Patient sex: F
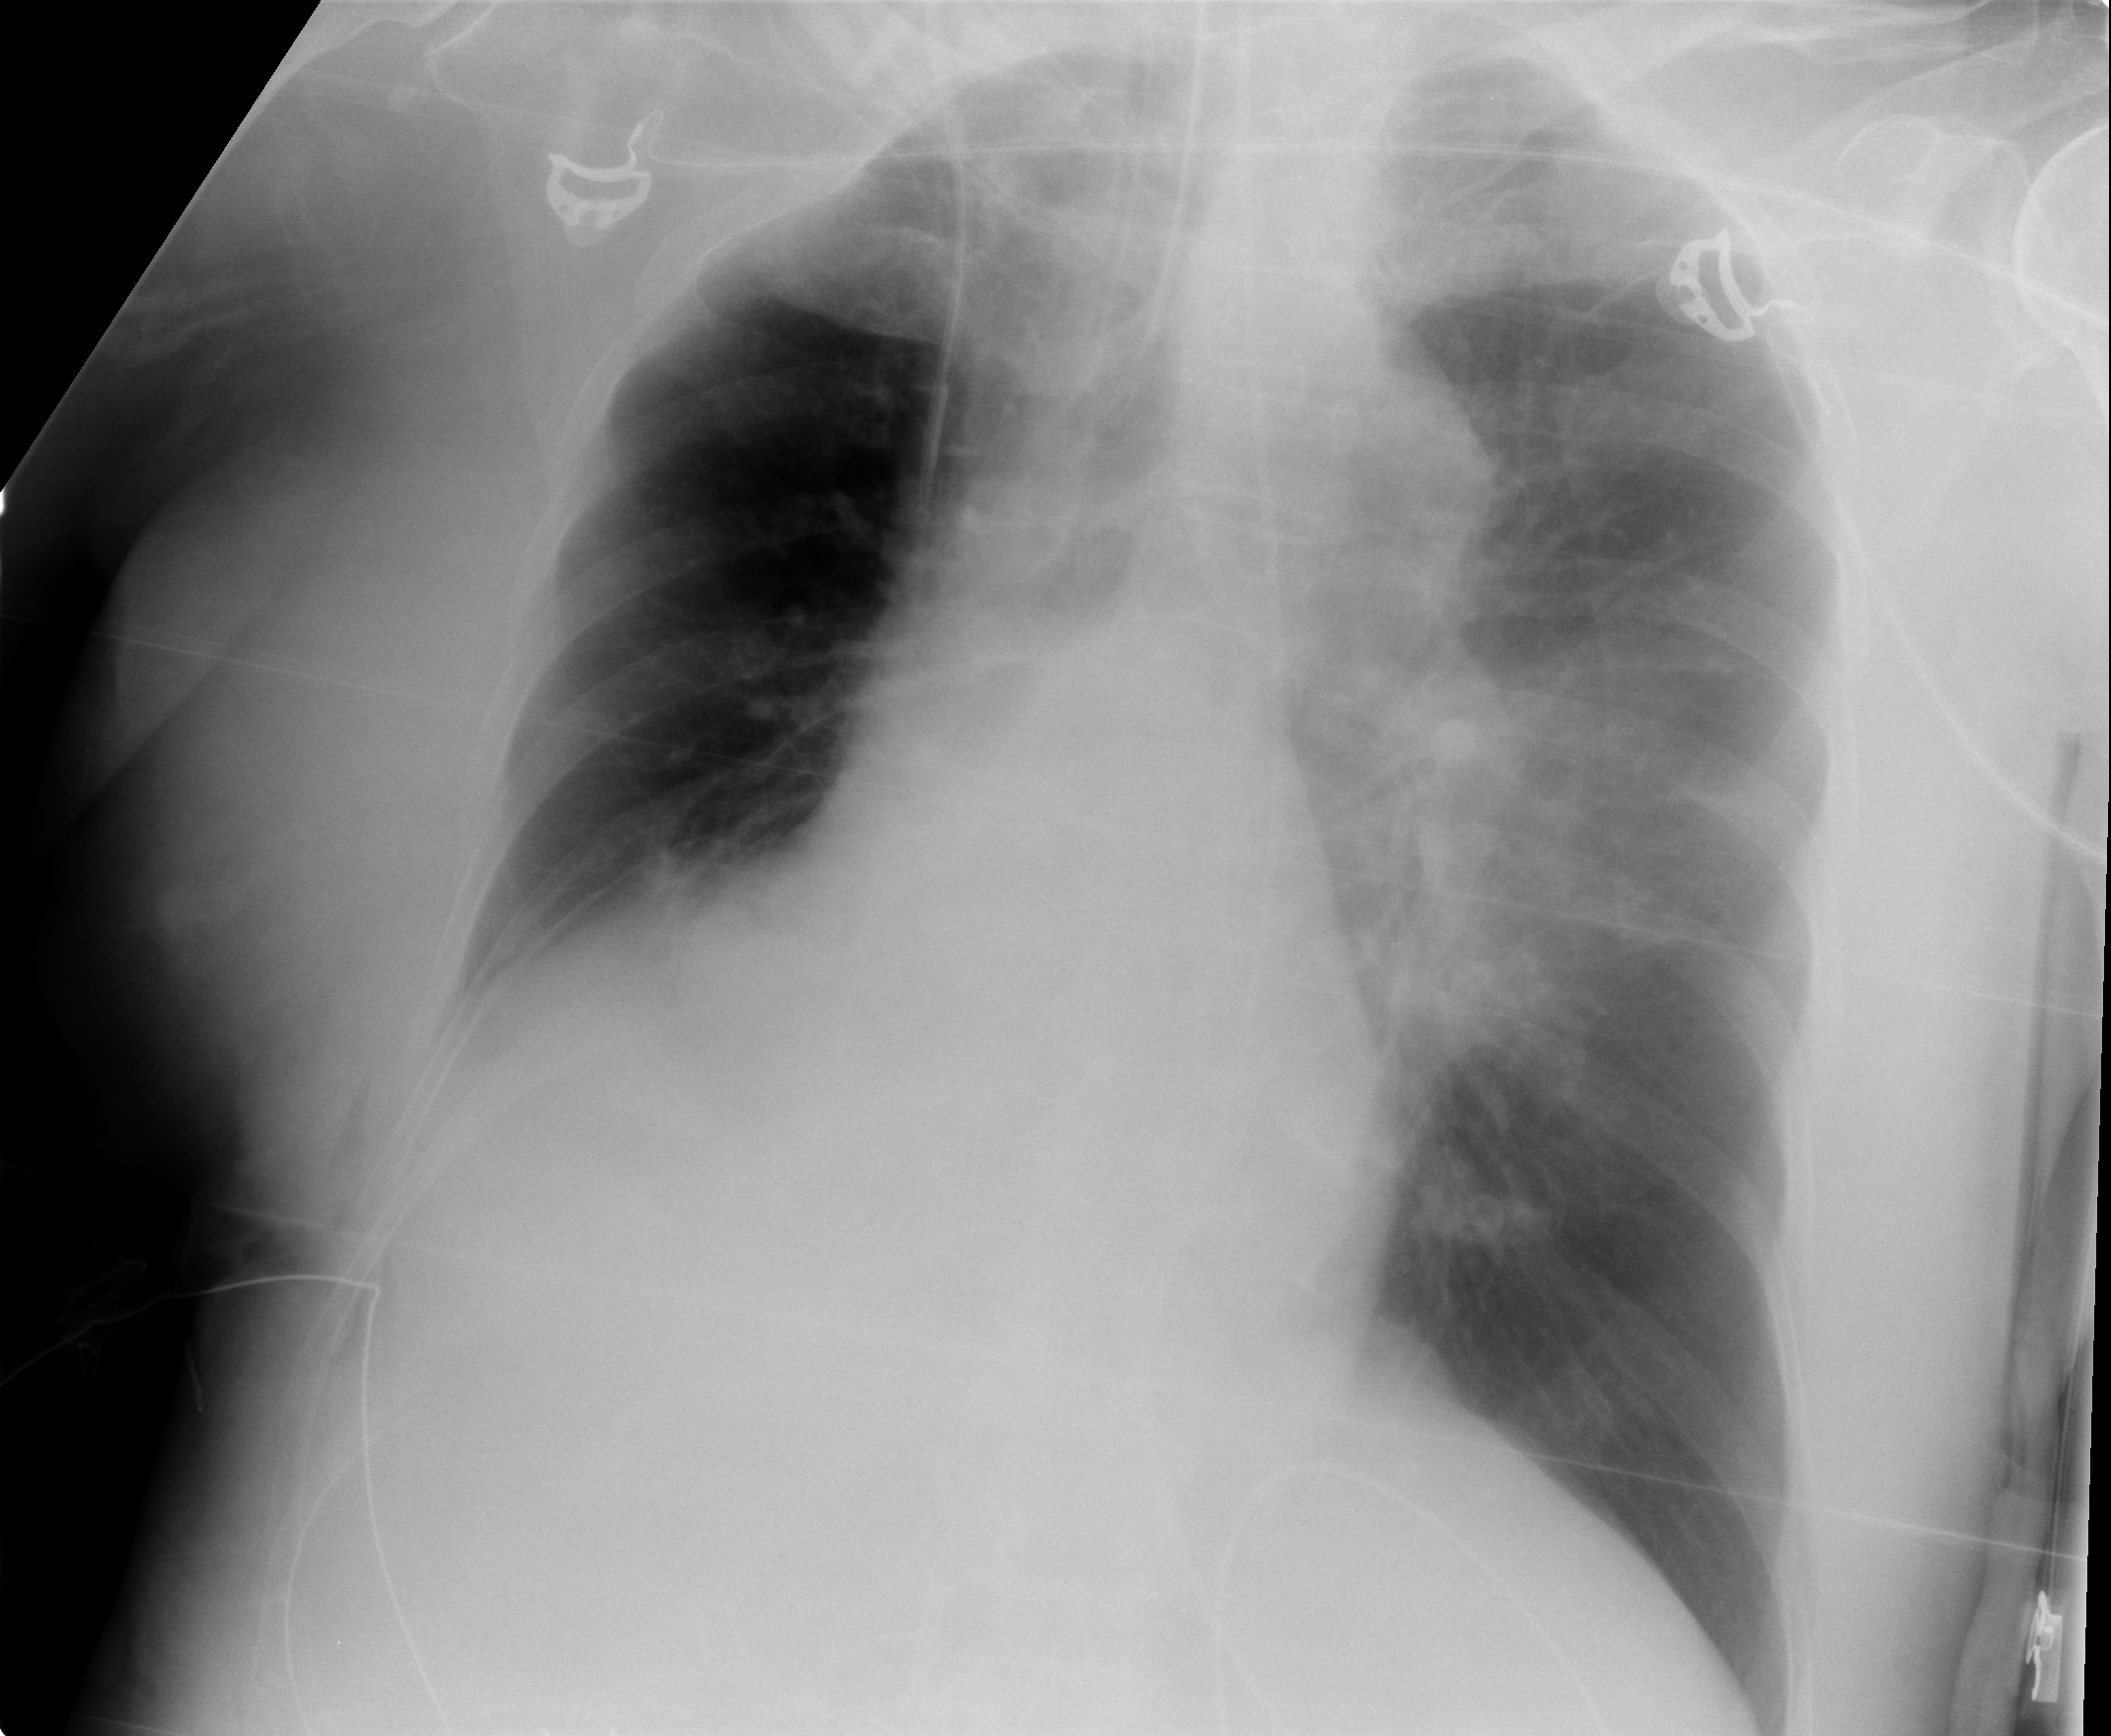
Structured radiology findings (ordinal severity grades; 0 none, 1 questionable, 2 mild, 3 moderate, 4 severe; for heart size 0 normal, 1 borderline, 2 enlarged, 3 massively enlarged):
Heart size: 0
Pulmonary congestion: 0
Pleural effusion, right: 3
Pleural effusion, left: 2
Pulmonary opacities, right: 1
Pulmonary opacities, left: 2
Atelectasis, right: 3
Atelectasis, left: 0